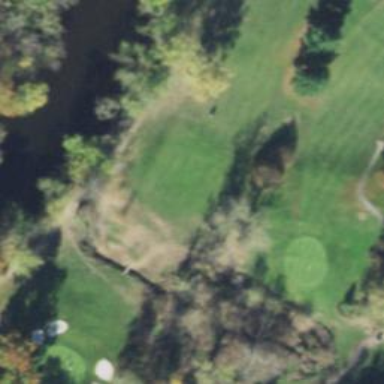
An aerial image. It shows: View of golf hole.